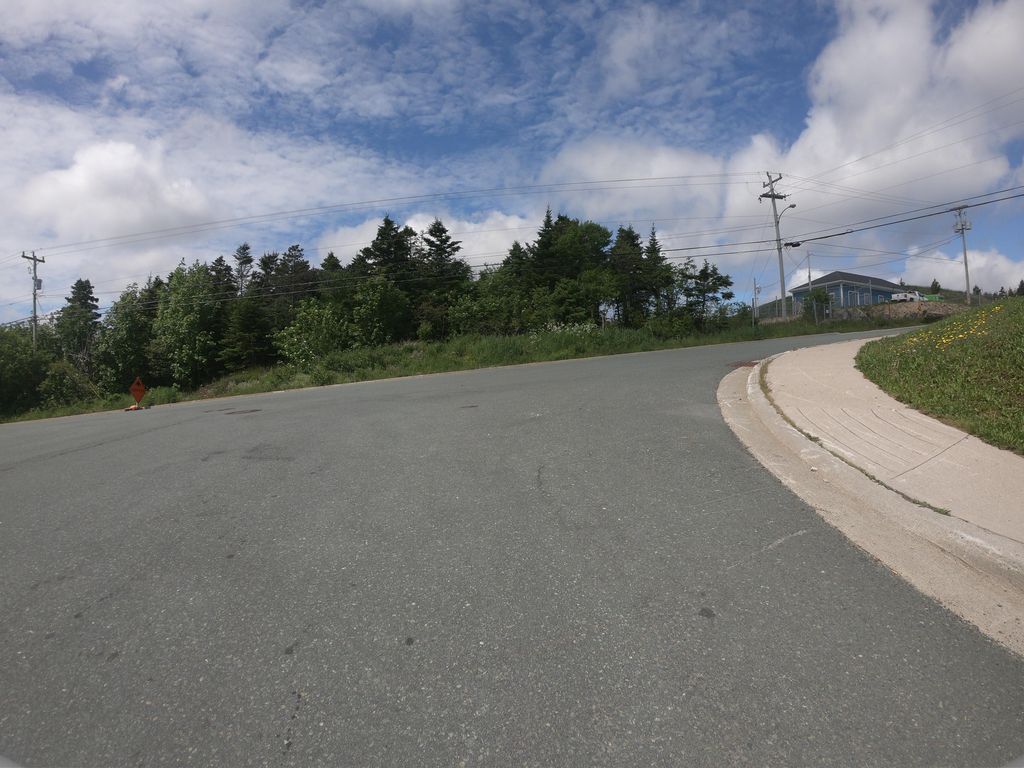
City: st_johns